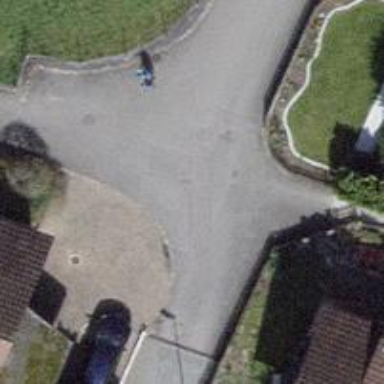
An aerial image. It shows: Footway with gravel surface.